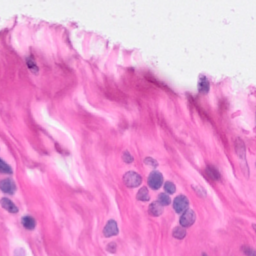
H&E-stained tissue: Breast